Interaction volume radius: 10 \u00c5
Interaction volume height: 25 \u00c5
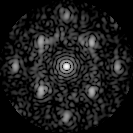
Disorder parameter: 0.4486